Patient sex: F
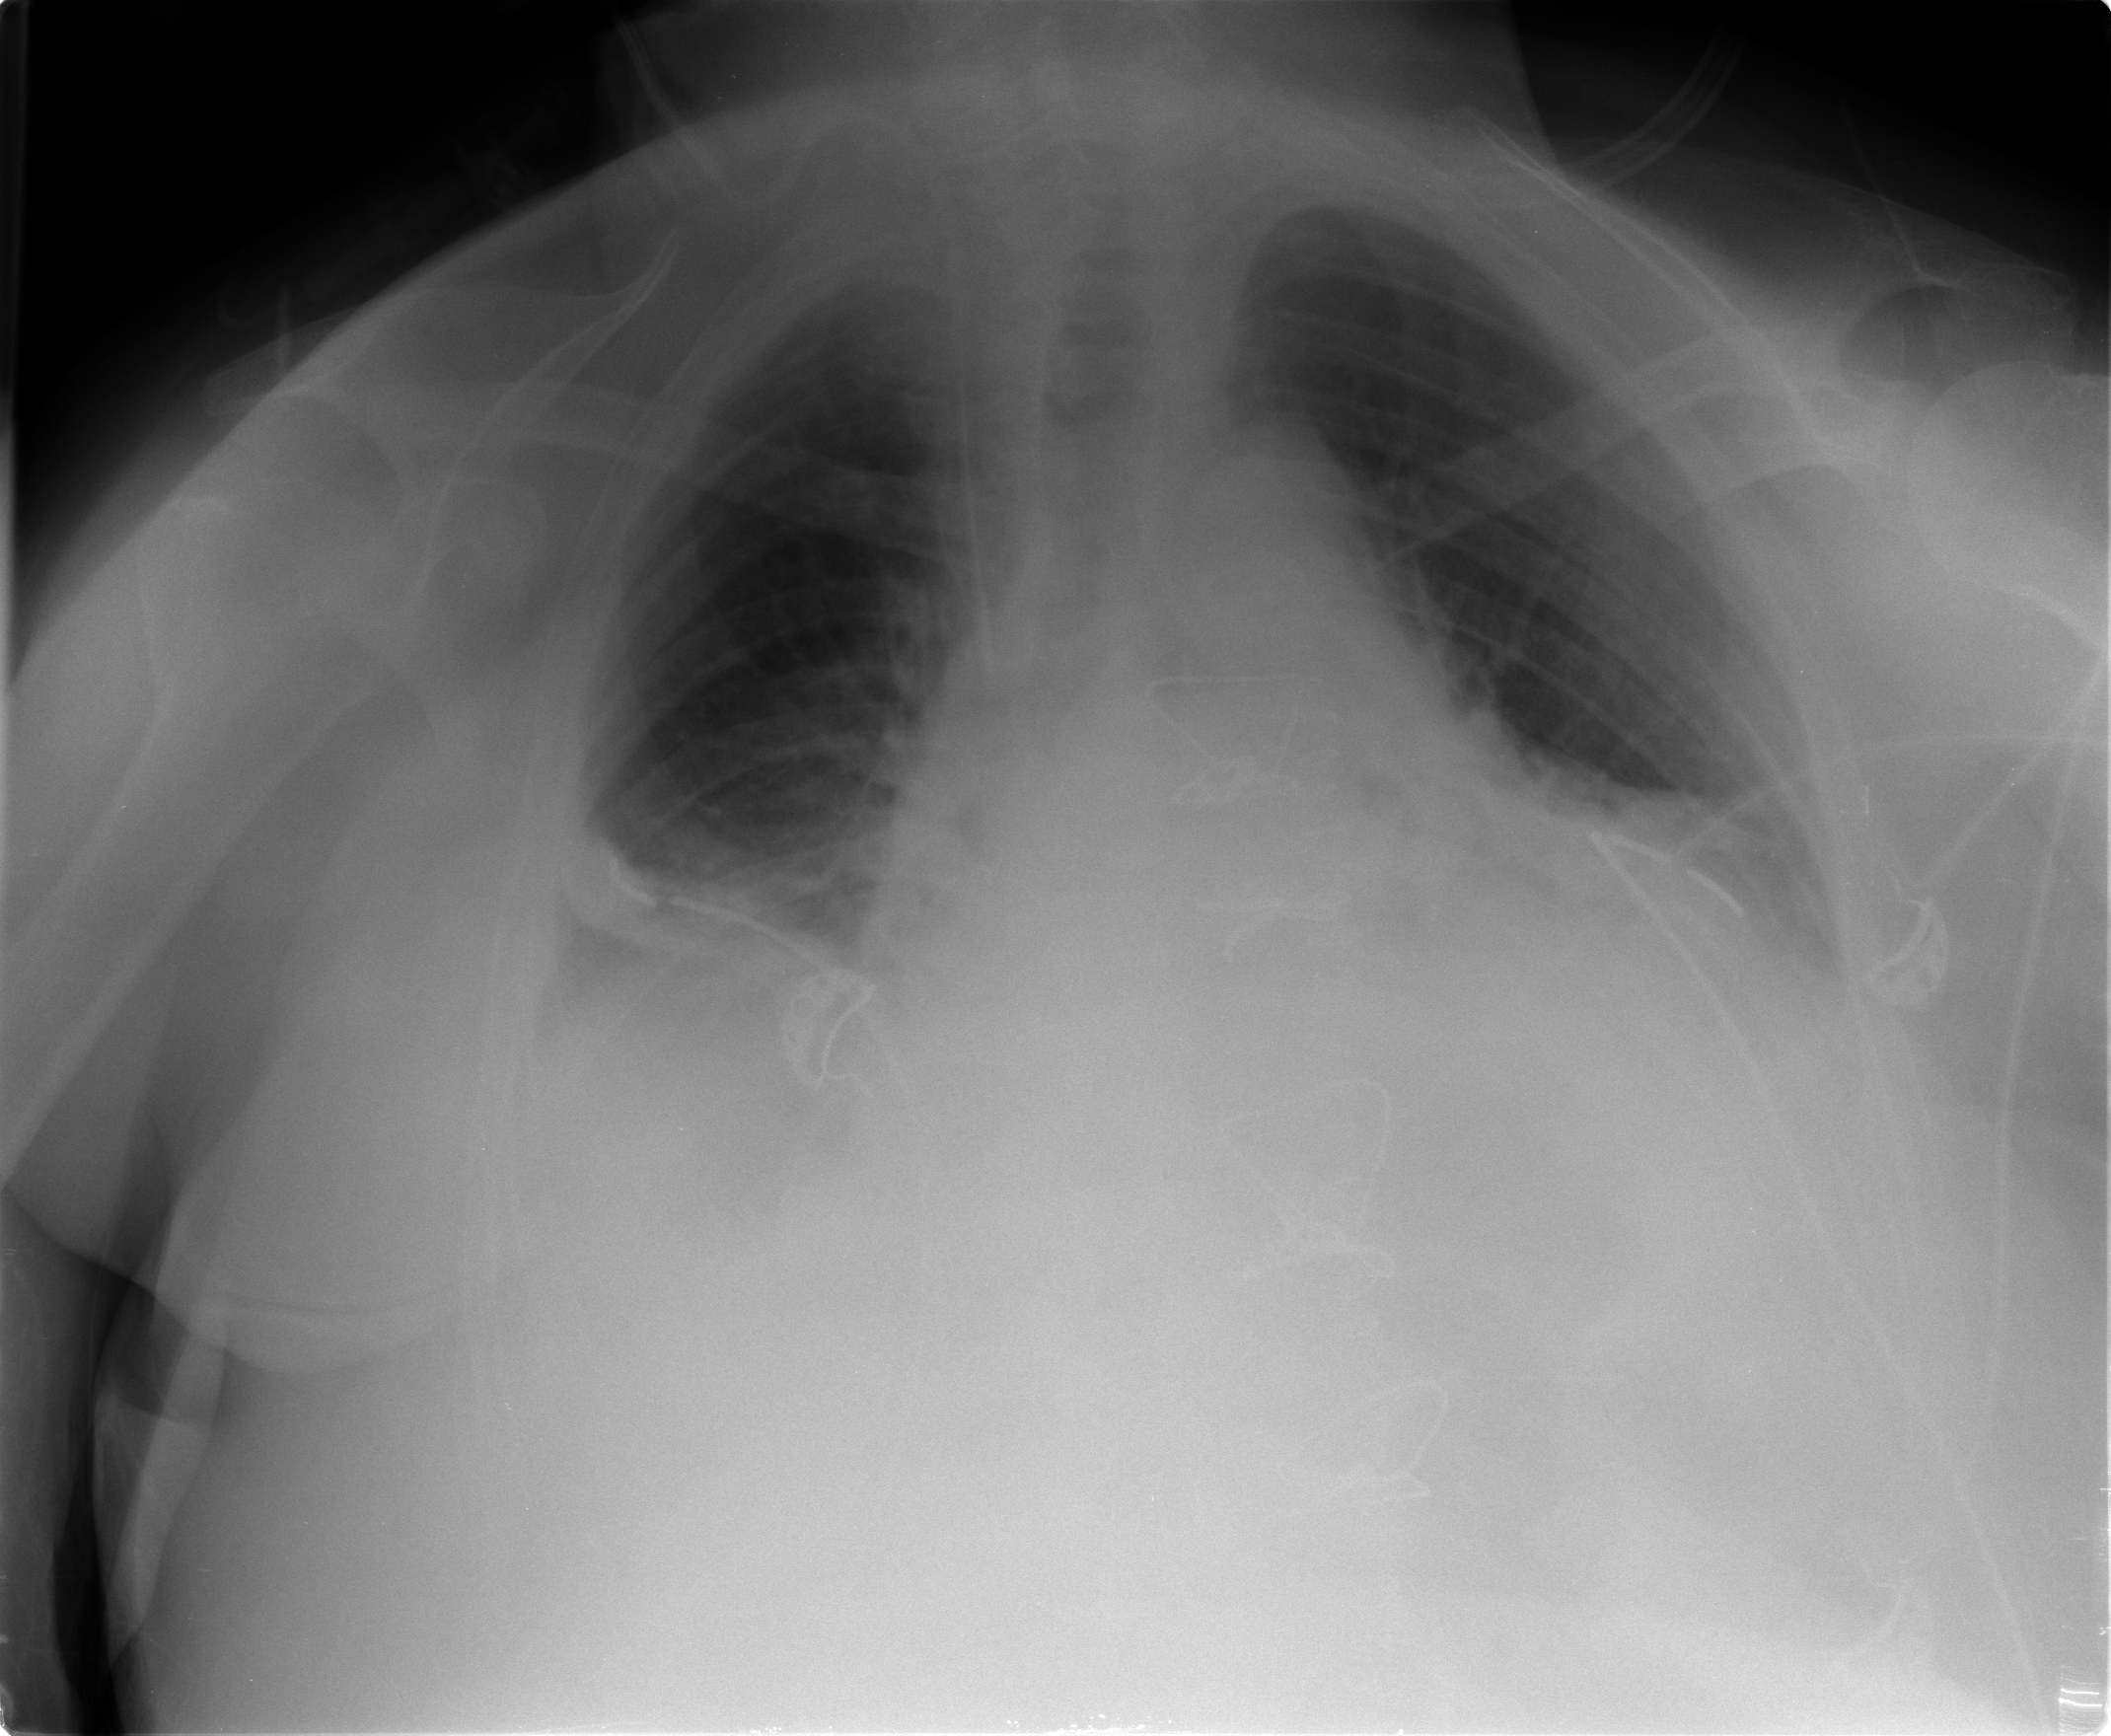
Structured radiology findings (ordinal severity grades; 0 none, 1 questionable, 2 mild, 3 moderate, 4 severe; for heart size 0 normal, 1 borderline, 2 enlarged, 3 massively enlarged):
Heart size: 2
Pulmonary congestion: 0
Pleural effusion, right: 2
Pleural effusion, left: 2
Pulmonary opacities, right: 0
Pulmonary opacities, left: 0
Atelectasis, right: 2
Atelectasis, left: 3